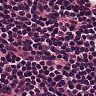
Metastatic tissue present: no